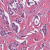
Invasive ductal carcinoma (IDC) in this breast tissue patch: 1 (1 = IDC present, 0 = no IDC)